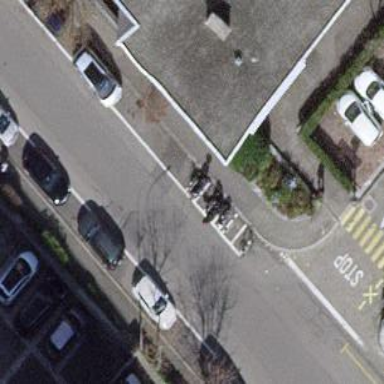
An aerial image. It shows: Motorcycle parking facility.